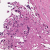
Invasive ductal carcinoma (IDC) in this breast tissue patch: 0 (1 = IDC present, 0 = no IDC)